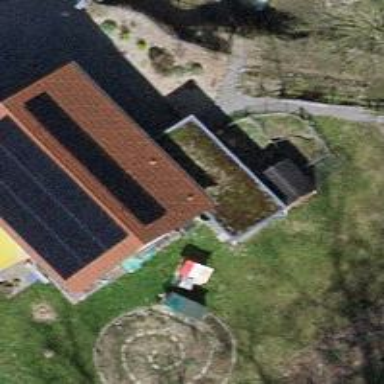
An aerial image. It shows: Solar photovoltaic panel generator.